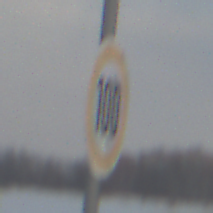
Verkehrszeichen: Geschwindigkeit100
Umgebung: Outdoor, Nature
Tageszeit: SunriseSunset
Wetter: PartlyCloudy
Licht: Natural
Jahreszeit: NotSpecified
Kontrast: LowContrast